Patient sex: M
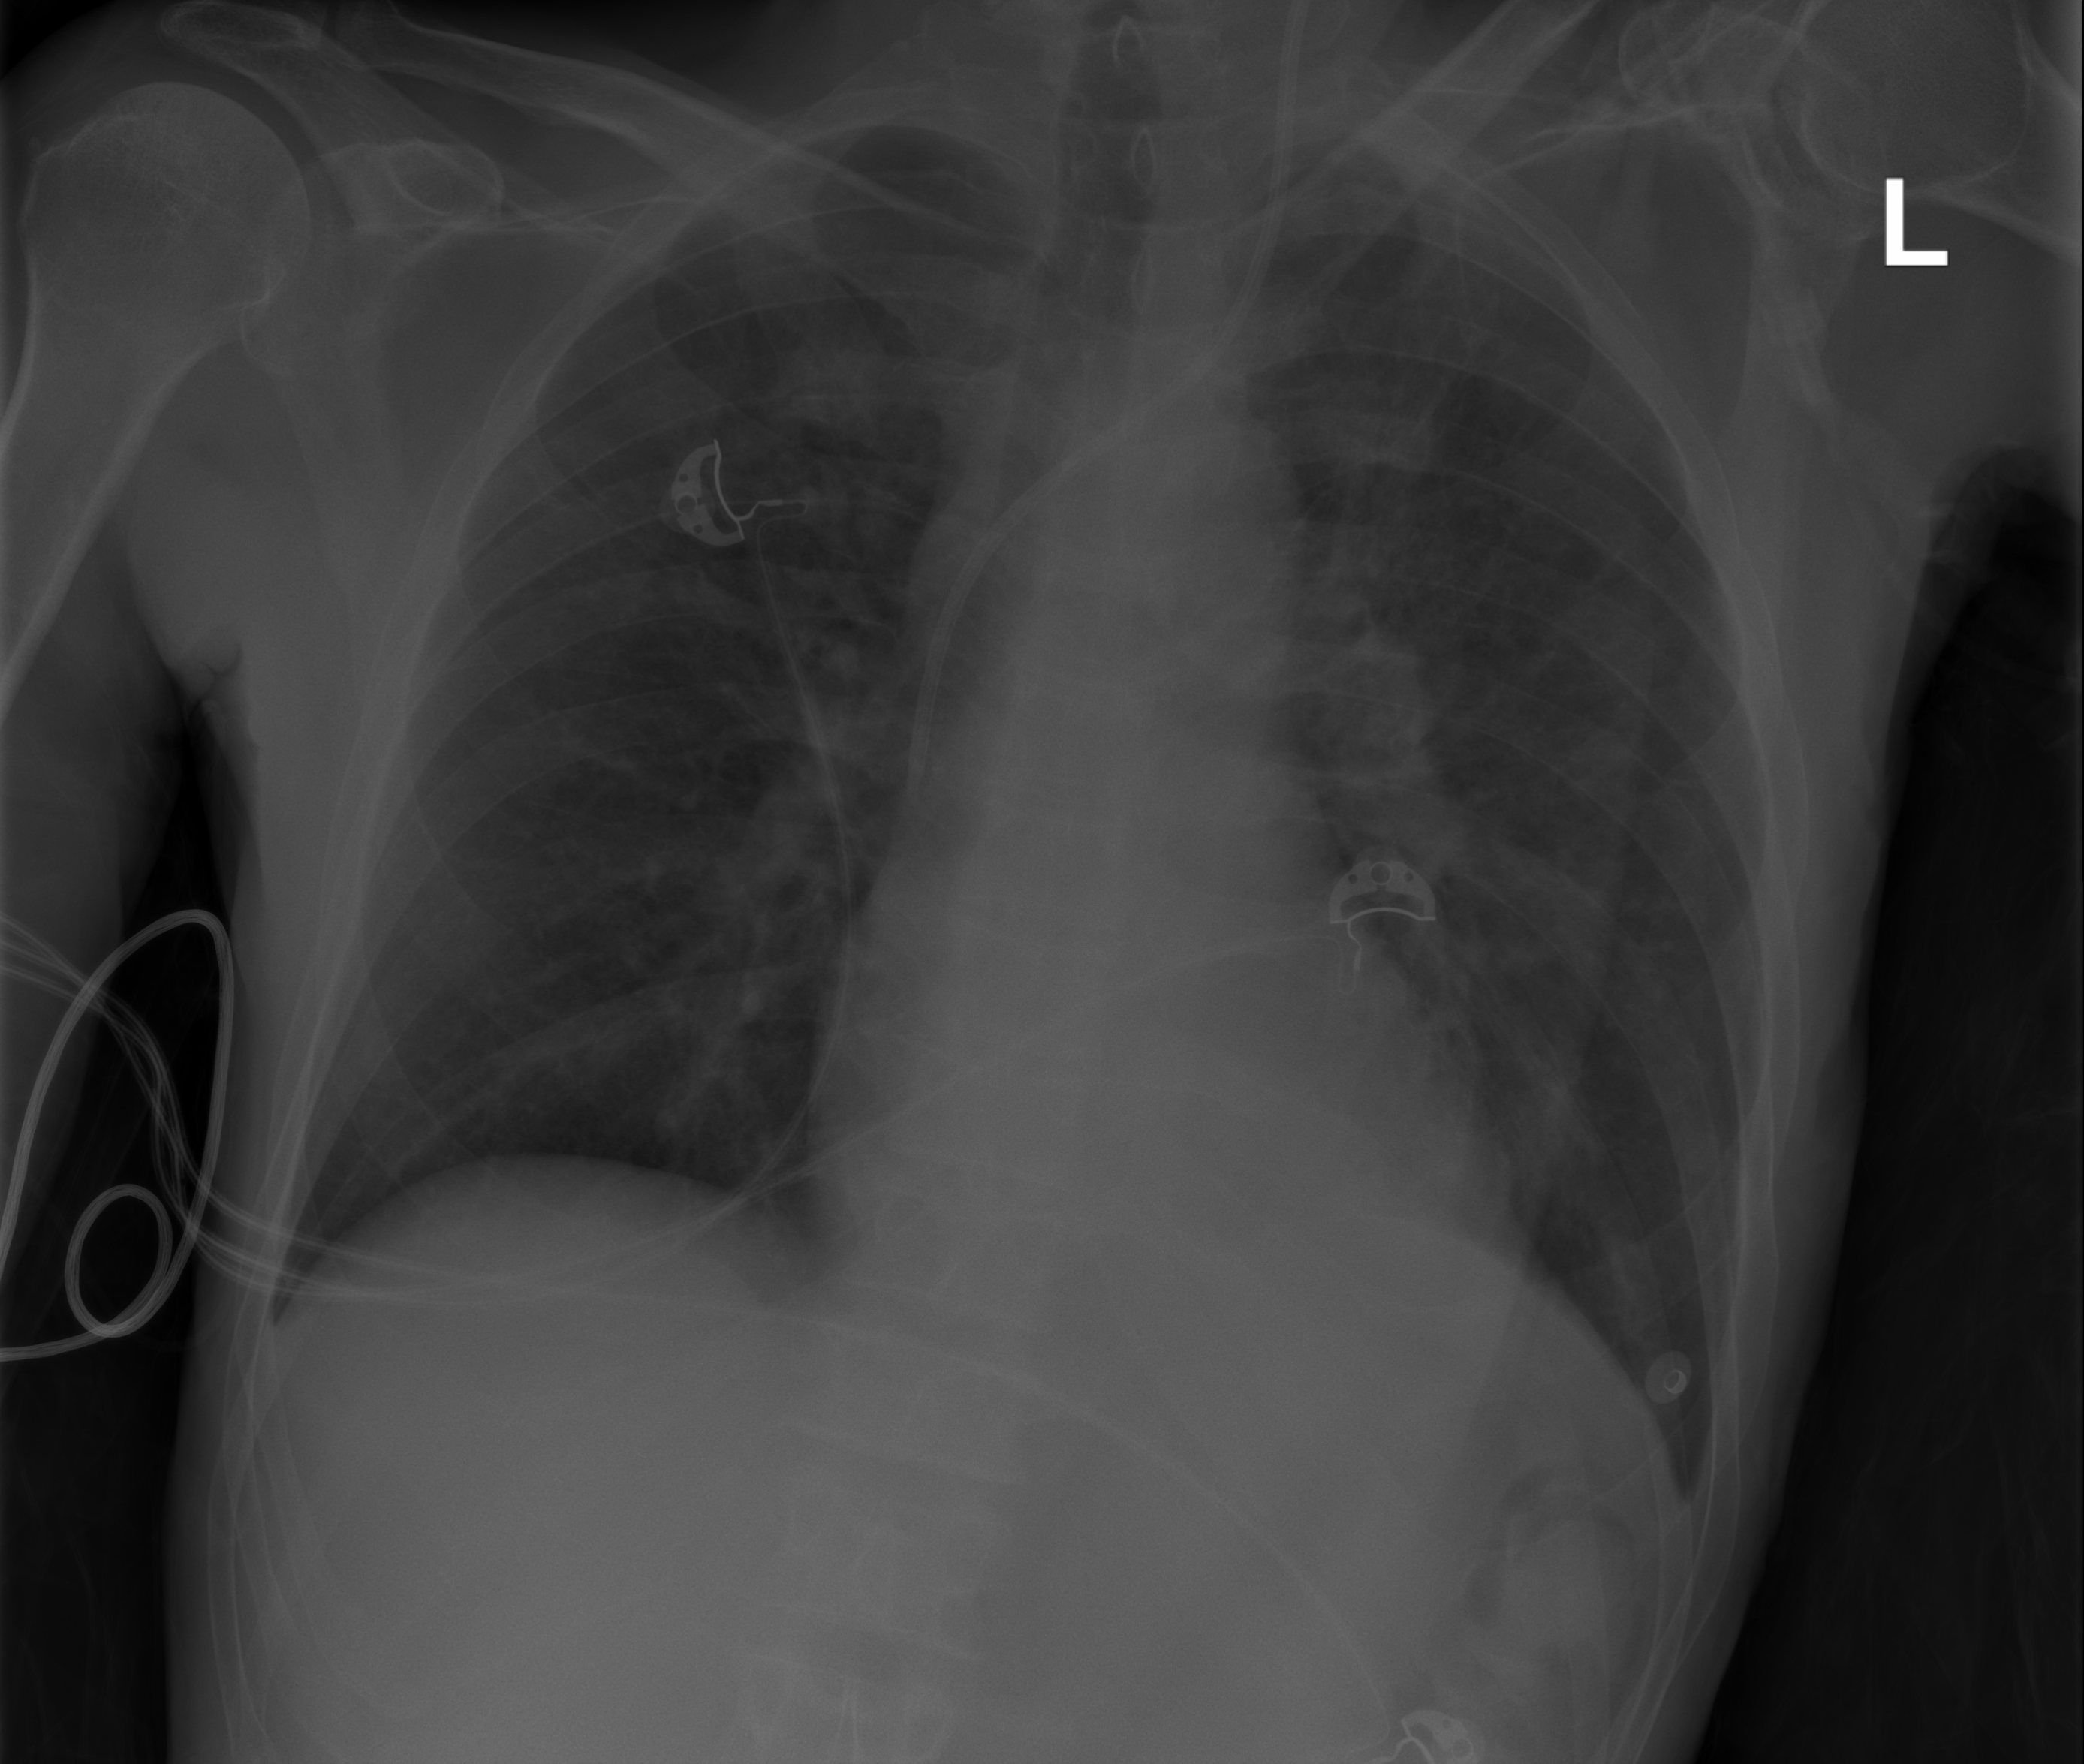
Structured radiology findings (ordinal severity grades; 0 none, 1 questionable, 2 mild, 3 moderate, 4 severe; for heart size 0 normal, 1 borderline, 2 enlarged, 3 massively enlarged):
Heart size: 0
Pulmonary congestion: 2
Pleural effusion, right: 0
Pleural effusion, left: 0
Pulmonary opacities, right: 2
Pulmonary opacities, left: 2
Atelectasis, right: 0
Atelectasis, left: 2